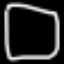
Label: square